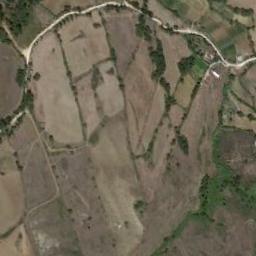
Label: terrace